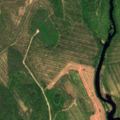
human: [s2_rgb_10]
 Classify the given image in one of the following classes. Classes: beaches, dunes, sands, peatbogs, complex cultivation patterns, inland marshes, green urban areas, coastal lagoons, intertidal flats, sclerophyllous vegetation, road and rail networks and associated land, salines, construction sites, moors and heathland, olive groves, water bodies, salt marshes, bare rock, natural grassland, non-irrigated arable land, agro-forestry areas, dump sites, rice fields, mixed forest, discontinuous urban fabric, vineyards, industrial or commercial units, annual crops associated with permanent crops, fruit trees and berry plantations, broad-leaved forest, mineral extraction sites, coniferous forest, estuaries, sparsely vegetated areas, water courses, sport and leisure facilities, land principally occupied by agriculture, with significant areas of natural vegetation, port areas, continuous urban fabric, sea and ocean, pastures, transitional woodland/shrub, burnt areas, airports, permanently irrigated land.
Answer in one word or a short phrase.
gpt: coniferous forest, mixed forest, transitional woodland/shrub